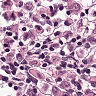
Metastatic tissue present: yes